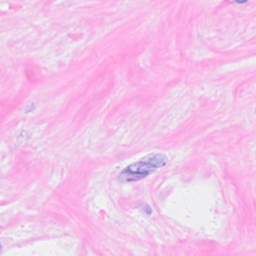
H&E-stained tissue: Breast